Interaction volume radius: 5 \u00c5
Interaction volume height: 20 \u00c5
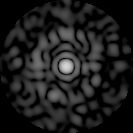
Disorder parameter: 0.8543